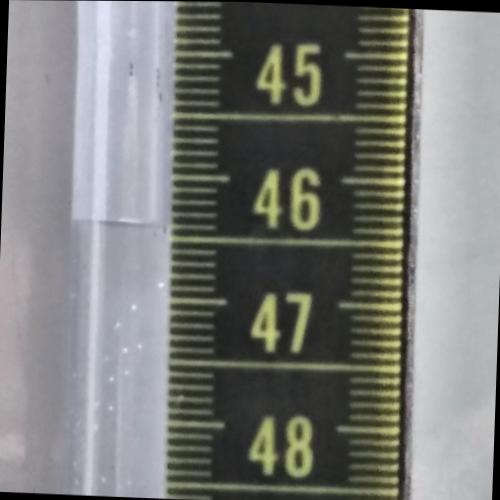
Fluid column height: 46.4 cm